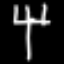
Label: fork